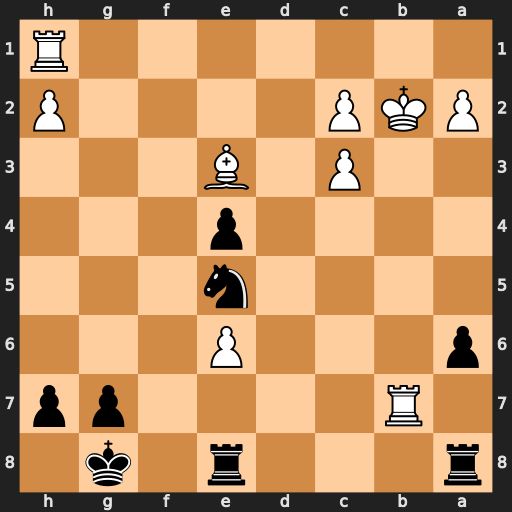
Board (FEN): r3r1k1/1R4pp/p3P3/4n3/4p3/2P1B3/PKP4P/7R
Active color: b
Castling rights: -
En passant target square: -
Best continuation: Nc4+ Kc1 Nxe3